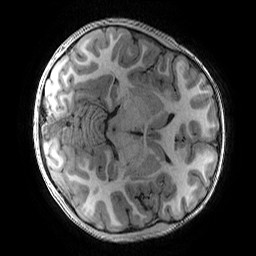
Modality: T1w
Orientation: axial
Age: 12
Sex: male
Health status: ill
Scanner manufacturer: ge
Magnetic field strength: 3 T
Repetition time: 0.007664 s
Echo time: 0.00342 s